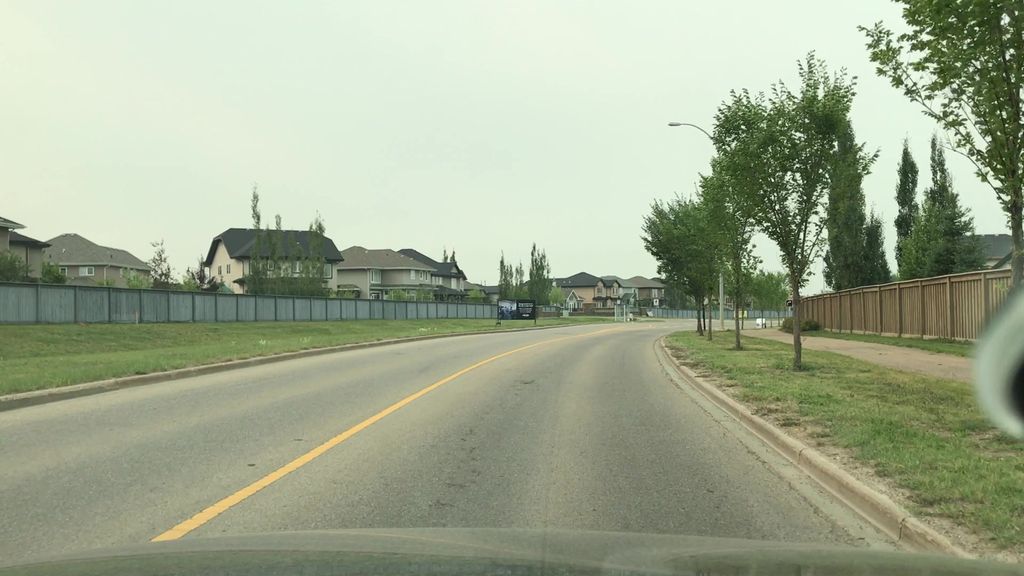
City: edmonton